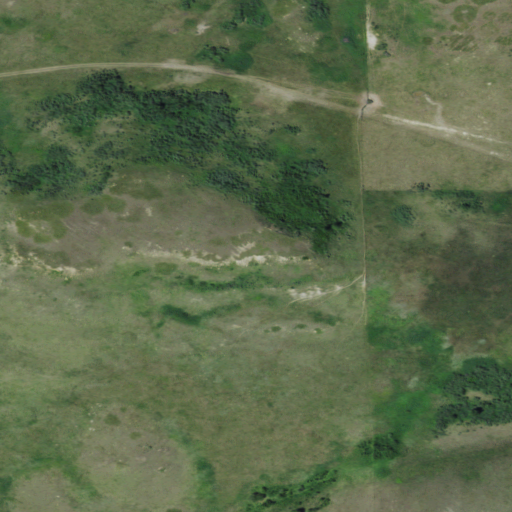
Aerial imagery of mountain in North Dakota named Antelope Butte containing grassland and shrub